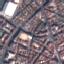
Land use / land cover class: Residential